Question: I have a 'div' element in the form of a box. I need to place two images (of arrows) on the either side of it.
I want something like :

I wrote the following code only for the box. I have two arrow images named 'red.jpg' and 'green.jpg', but how should i position them?
'''
<div id="result">
</div>
<script>
$('<div id="box" class="boxed ">').text("a").appendTo("#result");
// Add to right
$("#result").prepend('<img id="red" src="Images/red.jpg" />');
//Add to left
$("#result").prepend('<img id="green" src="Images/green.jpg" />');
</script>
<style>
.boxed
{
font-size: 20px;
border: 1px solid green ;
height: 100px;
width: 100px;
padding-top:75px;
padding-left:10px;
padding-bottom: 10px;
padding-right: 50px;
margin-top: 50px;
margin-right: 40px;
margin-bottom: 10px;
margin-left: 500px;
background: blue;
}
'''
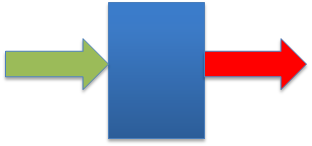
Answer: If you don't know the sizes of the arrow-images, you can place them with some jQuery like this (If you know the sizes just set the css directly).
## Summary - this I added
:
'''
.boxed {
position: relative;
}
#red,#green {
position: absolute;
top: 0;
}
'''
:
'''
$('#red').css({'right', -$('#red').width()});
$('#green').css({'left', -$('#green').width()});
'''
## Your full code
I have allowed myself to shorten some of your css...
:
'''
<div id="result"></div>
'''
:
'''
.boxed {
/*Place absolute positioned images relative to this box*/
position: relative;
font-size: 20px;
border: 1px solid green;
height: 100px;
width: 100px;
padding: 75px 50px 10px 10px; /*Syntax: Top, right, bottom, left*/
margin: 50px 40px 10px 500px;
background: blue;
}
#red,#green {
/*Position absolute (they won't fill out space). The positions are set in js*/
position: absolute;
top: 0;
}
'''
:
'''
$('<div id="box" class="boxed ">').text("a").appendTo("#result");
// Add arrows
$("#result").prepend('<img id="red" src="images/red.jpg" />');
$("#result").prepend('<img id="green" src="images/green.jpg" />');
//Position arrows by css
$('#red').css({'right', -$('#red').width()});
$('#green').css({'left', -$('#green').width()});
'''
<URL> jQuery documentation.